Question: >
<URL>
i have posted similar question before but i didn't get appropriate help! i am repeating. i am uploading parameters from my textField to web service .Everything is going well but i am not able to retreive the values in webservice. plz plz help!! here is my code:
in gdb:
webservice:
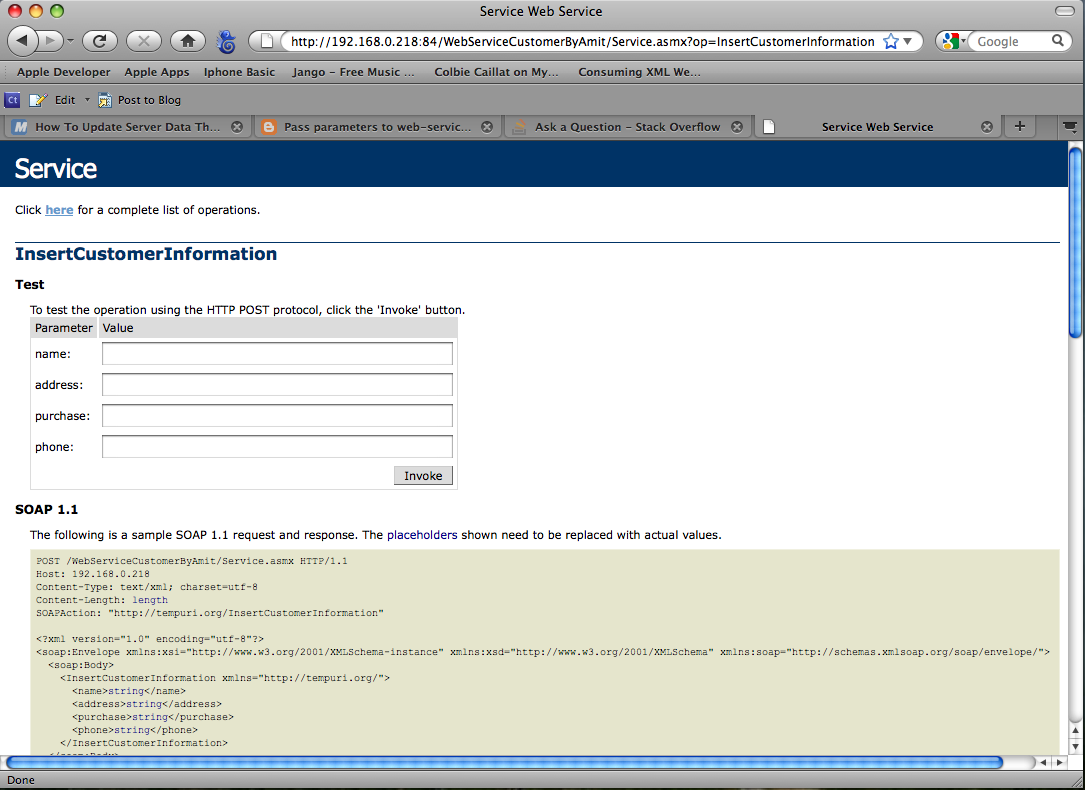
Answer: Use an HTTP-Proxy like <URL> for finding out if your requests are actually formed correctly.